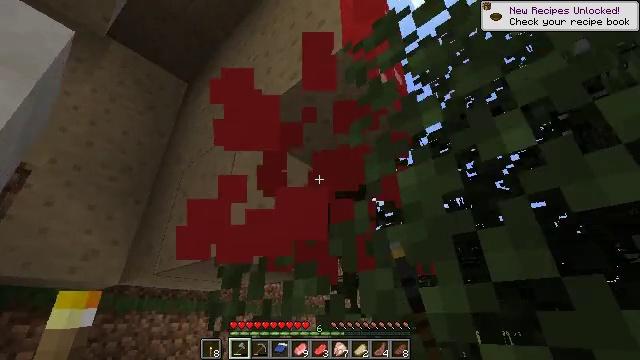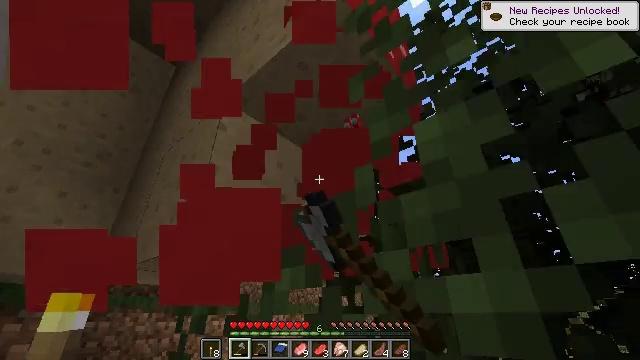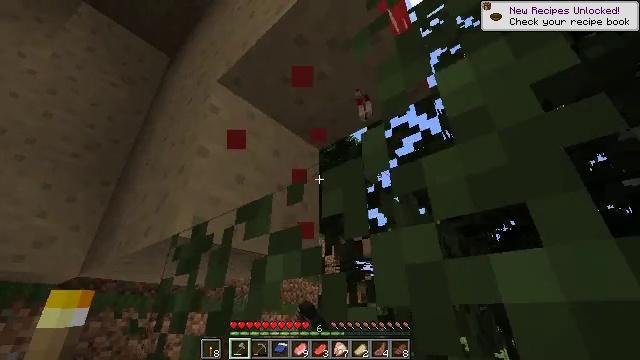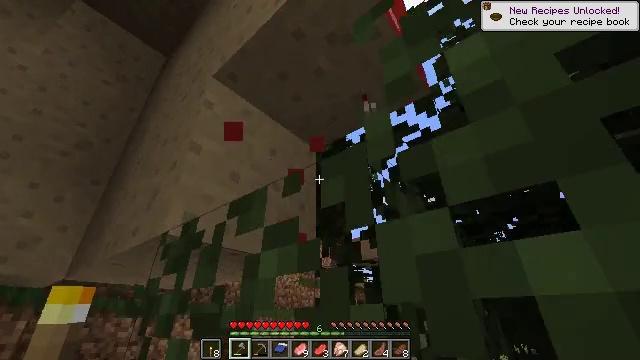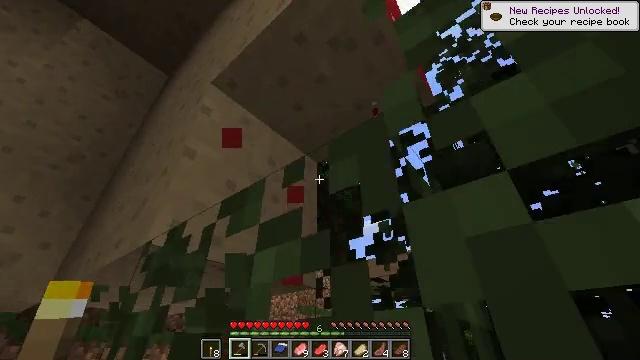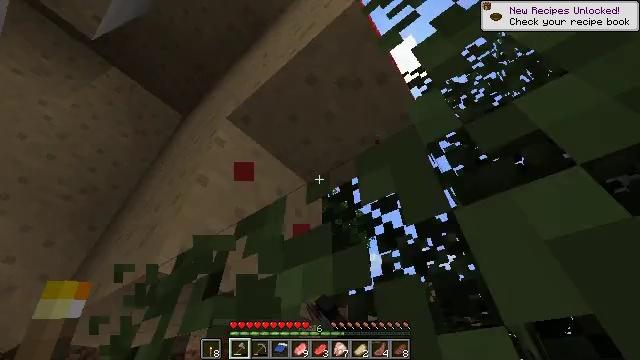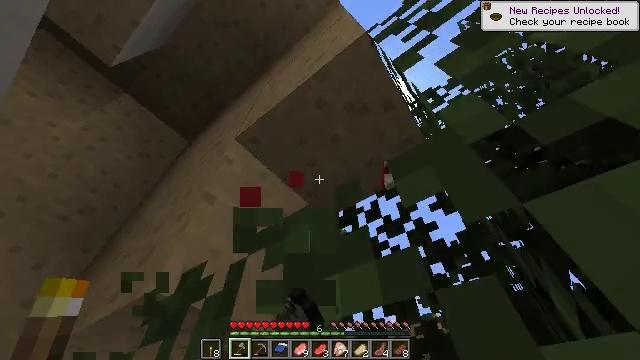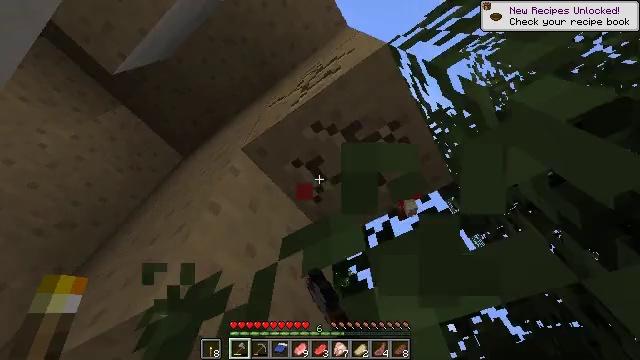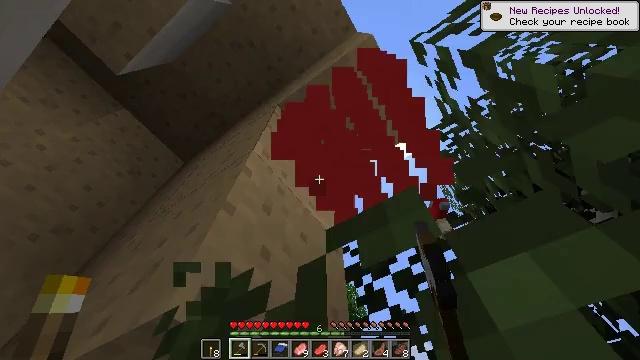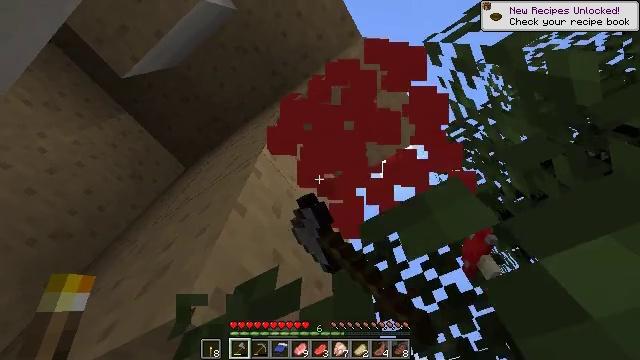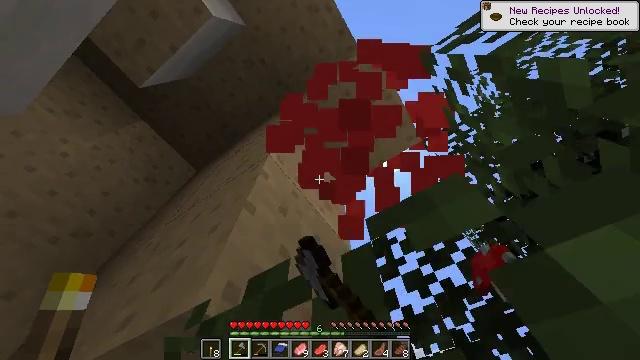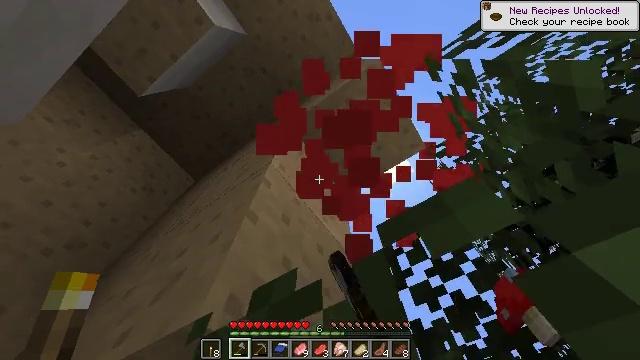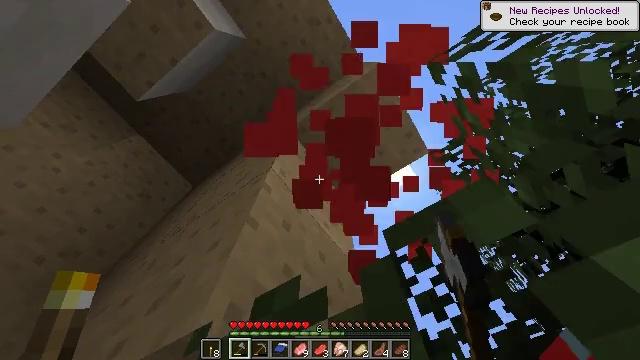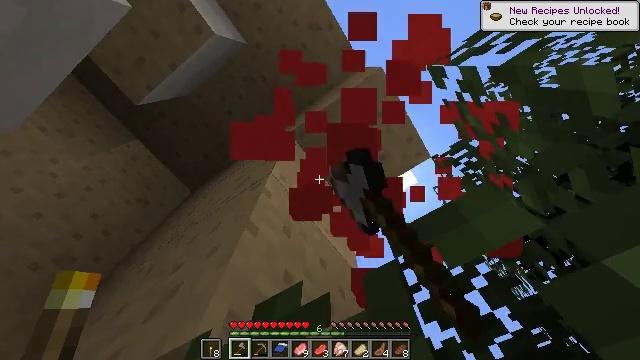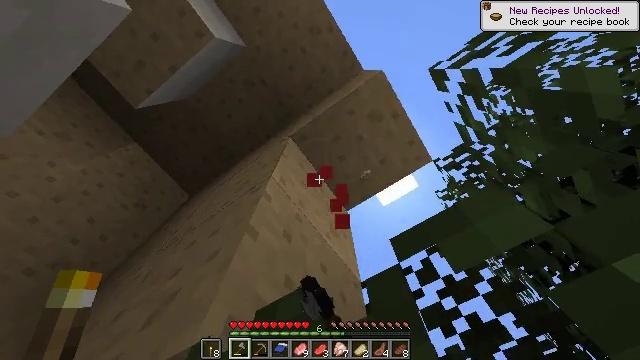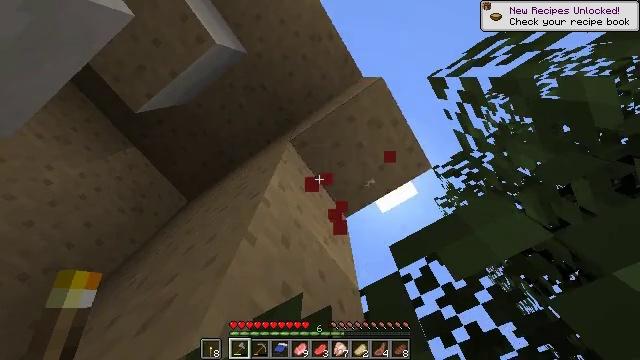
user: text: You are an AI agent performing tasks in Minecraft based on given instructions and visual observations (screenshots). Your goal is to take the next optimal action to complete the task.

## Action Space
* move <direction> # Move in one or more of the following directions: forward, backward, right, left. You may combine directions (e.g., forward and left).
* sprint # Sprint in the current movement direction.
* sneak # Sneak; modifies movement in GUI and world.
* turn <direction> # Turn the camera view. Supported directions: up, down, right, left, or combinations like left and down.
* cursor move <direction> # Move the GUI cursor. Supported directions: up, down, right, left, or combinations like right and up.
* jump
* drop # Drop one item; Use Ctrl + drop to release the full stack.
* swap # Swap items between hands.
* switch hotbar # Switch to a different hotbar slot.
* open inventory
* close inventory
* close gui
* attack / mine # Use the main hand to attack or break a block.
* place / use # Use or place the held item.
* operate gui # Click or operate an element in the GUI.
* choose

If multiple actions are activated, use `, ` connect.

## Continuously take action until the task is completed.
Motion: motion action
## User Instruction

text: Mine the red mushroom block in the forest.
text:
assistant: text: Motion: move forward, attack / mine
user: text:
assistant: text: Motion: attack / mine
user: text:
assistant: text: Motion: turn up, attack / mine
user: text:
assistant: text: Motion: move forward, turn up, attack / mine
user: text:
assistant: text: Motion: move forward, turn up, attack / mine
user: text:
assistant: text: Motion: move forward, turn right and up, attack / mine
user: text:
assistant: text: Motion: move forward, turn right and up, attack / mine
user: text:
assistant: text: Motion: turn up, attack / mine
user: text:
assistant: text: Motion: turn up, attack / mine
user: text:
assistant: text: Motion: attack / mine
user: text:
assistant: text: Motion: turn up, attack / mine
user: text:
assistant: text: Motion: turn up, attack / mine
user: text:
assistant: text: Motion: turn up, attack / mine
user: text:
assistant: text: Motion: attack / mine
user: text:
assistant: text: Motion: turn up, attack / mine
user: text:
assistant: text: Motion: turn right and up, attack / mine
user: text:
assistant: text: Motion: attack / mine
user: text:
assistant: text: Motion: attack / mine
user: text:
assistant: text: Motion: attack / mine
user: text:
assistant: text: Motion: attack / mine
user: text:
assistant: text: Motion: attack / mine
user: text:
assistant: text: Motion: attack / mine
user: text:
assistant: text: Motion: turn left, attack / mine
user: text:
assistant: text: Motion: turn left, attack / mine
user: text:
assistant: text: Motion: turn left and down, attack / mine
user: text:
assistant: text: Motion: turn left and down, attack / mine
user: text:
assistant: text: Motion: turn left and down, attack / mine
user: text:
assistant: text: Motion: turn left and down, attack / mine
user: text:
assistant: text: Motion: turn down, attack / mine
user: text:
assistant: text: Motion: turn down, attack / mine